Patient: sex M, age 30
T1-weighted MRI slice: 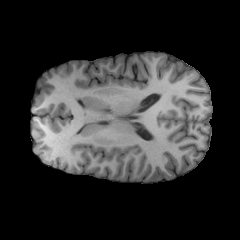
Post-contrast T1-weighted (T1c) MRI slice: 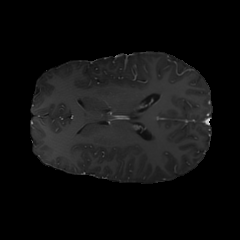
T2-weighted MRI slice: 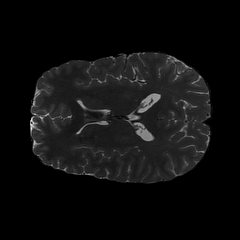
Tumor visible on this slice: no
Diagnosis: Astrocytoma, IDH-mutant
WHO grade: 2